Aerial crown-view tile of a tropical tree (Barro Colorado Island, Panama), acquired 20250915:
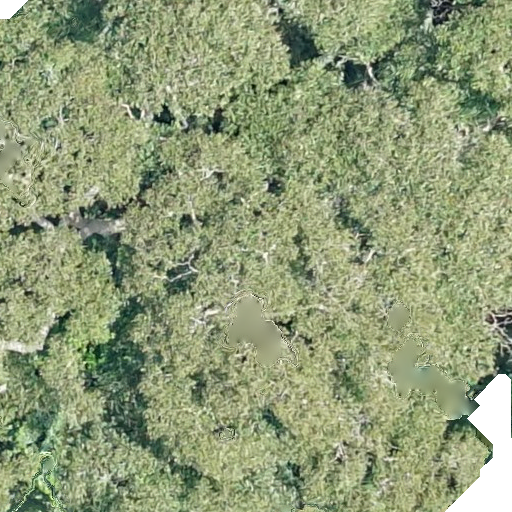
Species: Dipteryx oleifera
GBIF accepted scientific name: Dipteryx oleifera
Crown area: 767.434 m²